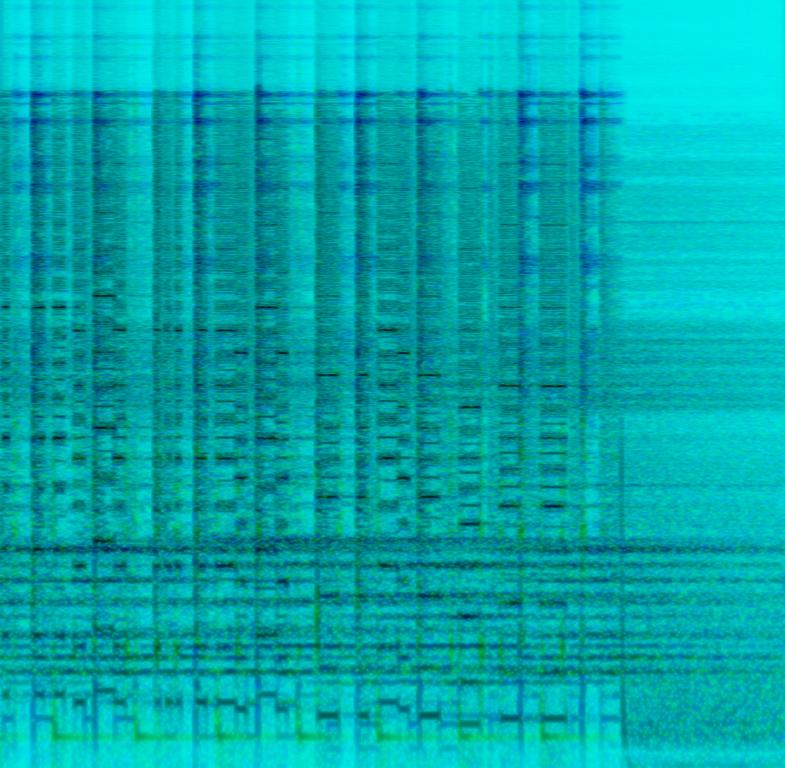
This song features a synth lead in the beginning. This is accompanied by Indian percussion. A synth choir is playing chords in the background. The synth lead pauses along with the other instruments. A techno beat is played using only bass and kick. This song can be played at a DJ party.